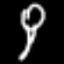
Label: angel